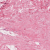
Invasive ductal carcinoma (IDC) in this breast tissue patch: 0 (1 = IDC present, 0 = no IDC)